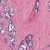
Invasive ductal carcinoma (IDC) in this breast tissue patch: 1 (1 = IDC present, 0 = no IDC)